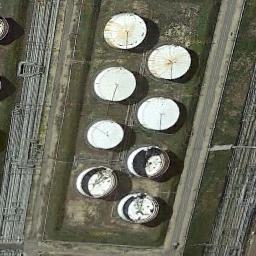
Label: storage tanks